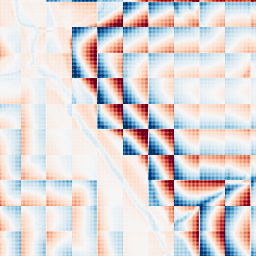
Category: wavelet
Decomposition family: wavelet_biorthogonal
Decomposition parameters: wavelet: bior1.3
level: 5
Upsampling method: sinc_hamming
Upsampling parameters: scale: 4
kernel_size: 4
Upsampling scale: 4